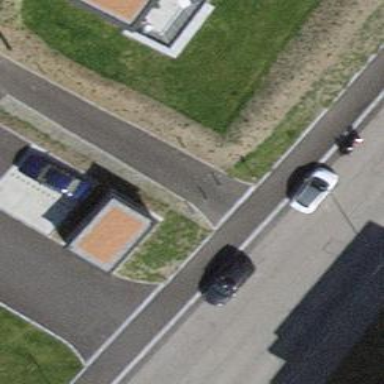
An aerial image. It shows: Bollard barrier.